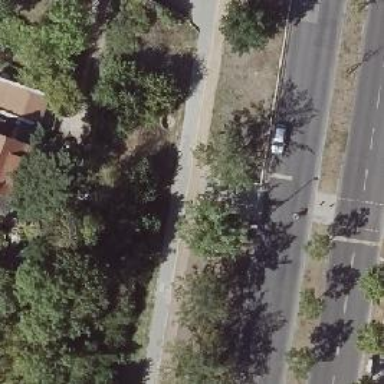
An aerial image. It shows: Avenue lined with deciduous broadleaved trees.